Question: This is my code
'''
file_name = input()
shows = {}
with open(file_name, 'r') as file:
lines = file.readlines()
for i in range(0, len(lines), 2):
season = lines[i].strip('
')
name = lines[i+1].strip('
')
if(season in shows):
shows[season].append(name)
else:
shows[season] = [name]
with open('output_keys.txt', 'w+') as f:
for key in sorted (shows.keys()):
f.write('{}: {}
'.format(key, '; '.join(shows.get(key))))
print('{}: {}'.format(key, '; '.join(shows.get(key))))
titles = []
for title in shows.values():
titles.extend(title)
with open('output_titles.txt', 'w+') as f:
for title in sorted(titles):
f.write('{}
'.format(title))
print(title)
'''
The problem is with my 'output_keys' files, leading zeros is the only differing output:

I've tried using '.strip('0')' after the key But then that also removes the trailing zero and messes up the numbers that end in zero.
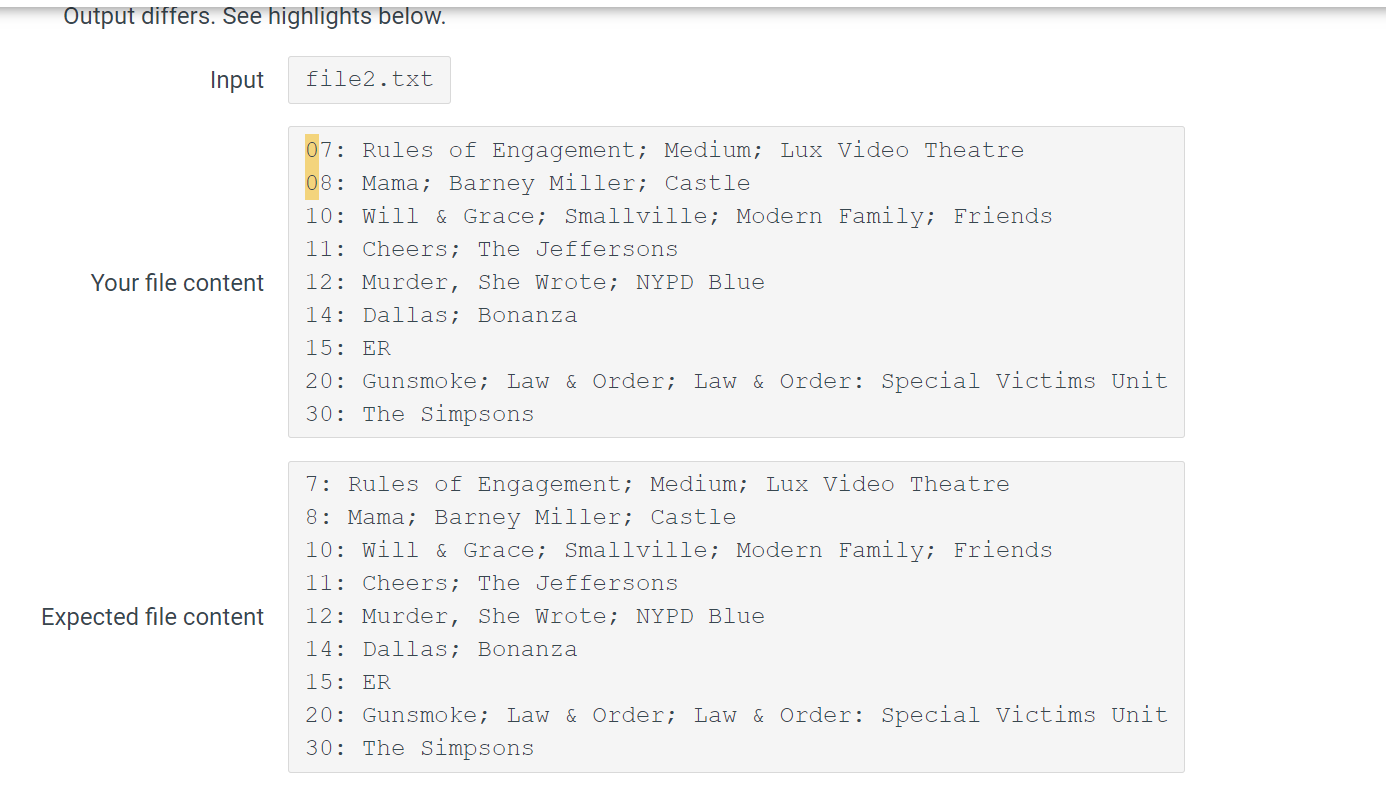
Answer: I think you need to change this line:
'''
f.write('{}: {}
'.format(key, '; '.join(shows.get(key))))
'''
to this:
'''
f.write('{}: {}
'.format(key.lstrip("0"), '; '.join(shows.get(key))))
'''
'lstrip("0")' will remove a '"0'" only if it as the start/left of a string.
Here are some examples to make that clearer:
'''
>>>"07: Gone with the Wind, Rocky".lstrip('0')
'7: Gone with the Wind, Rocky'
>>>"17: Gone with the Wind, Rocky".lstrip('0')
'17: Gone with the Wind, Rocky'
'''